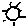
Label: sun